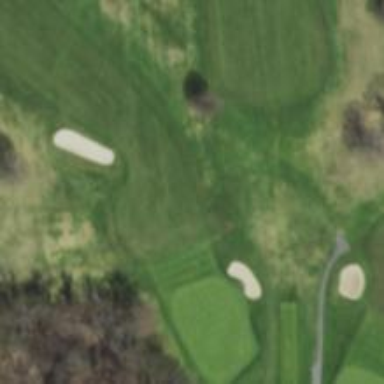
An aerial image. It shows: View of golf hole.